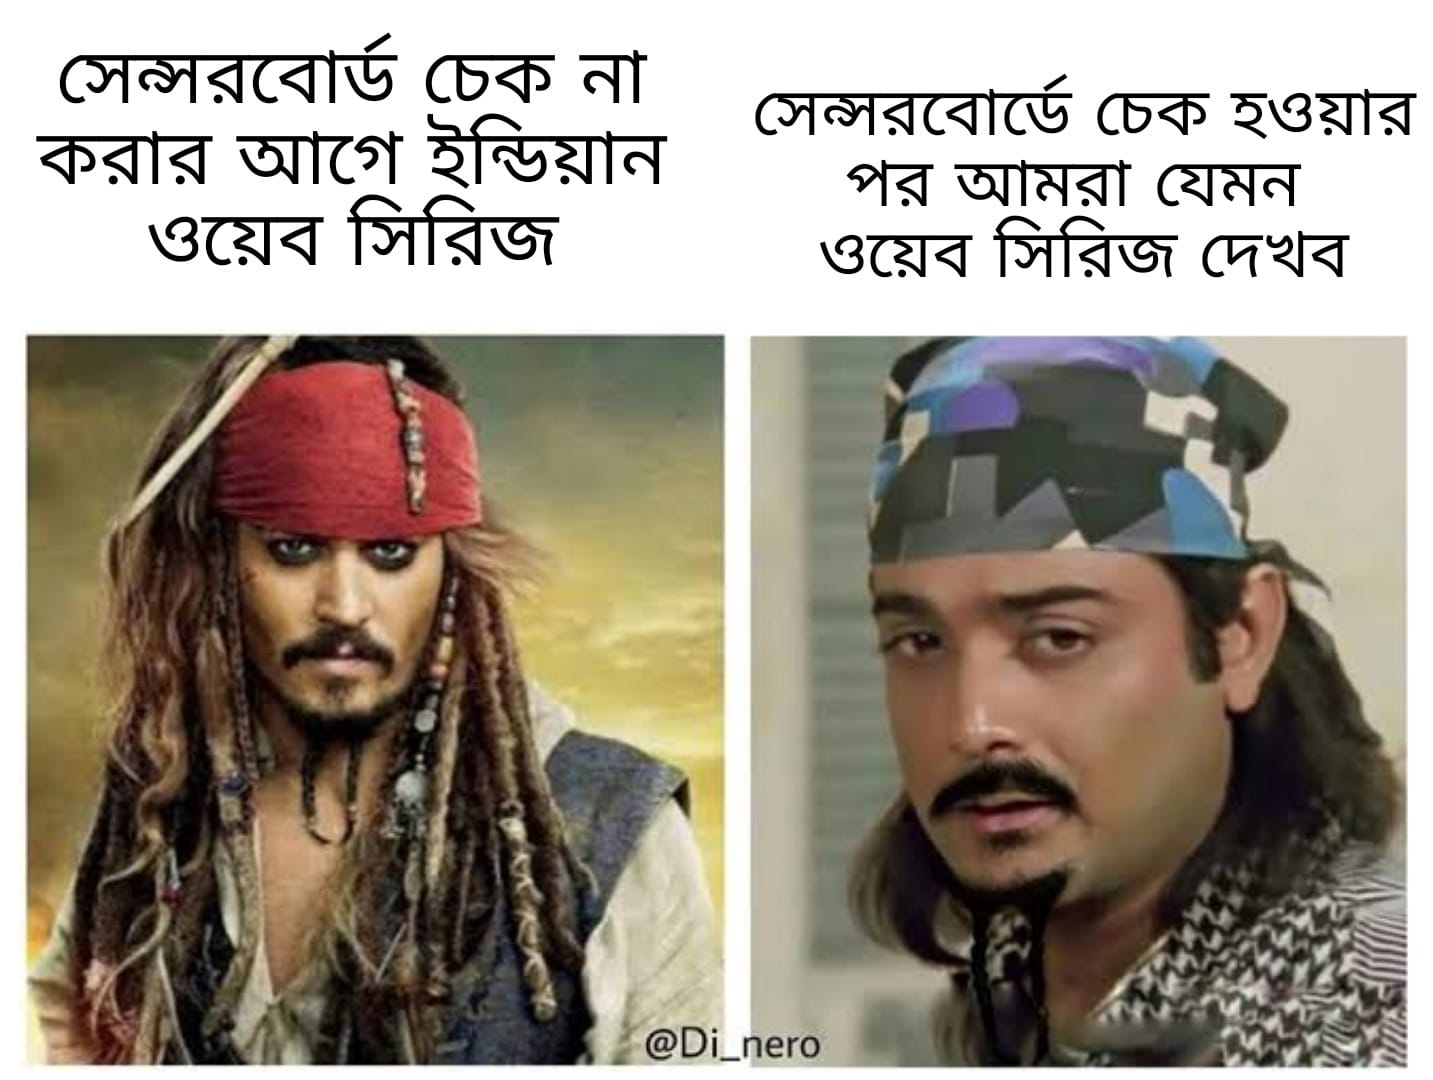
Caption: সেন্সরবোর্ড চেক না করার আগে ইন্ডিয়ান ওয়েব সিরিজ    সেন্সরবোর্ডে চেক হওয়ার পর আমরা যেমন ওয়েব সিরিজ দেখব
Label: non-hate